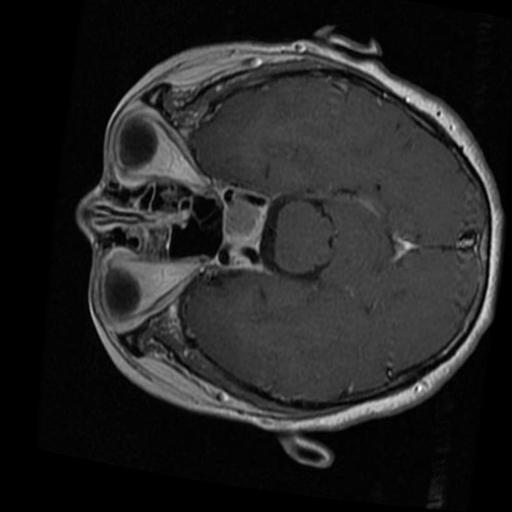
Label: brain_tumor